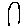
Label: flower